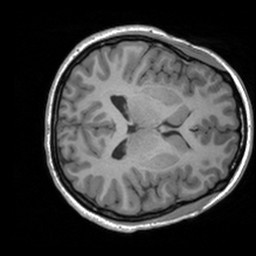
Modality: T1w
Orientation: axial
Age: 28
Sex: female
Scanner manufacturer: siemens
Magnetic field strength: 3 T
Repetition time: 1.9 s
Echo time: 0.00226 s